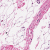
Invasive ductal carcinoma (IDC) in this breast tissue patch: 0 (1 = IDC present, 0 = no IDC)